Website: apple
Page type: account-selection
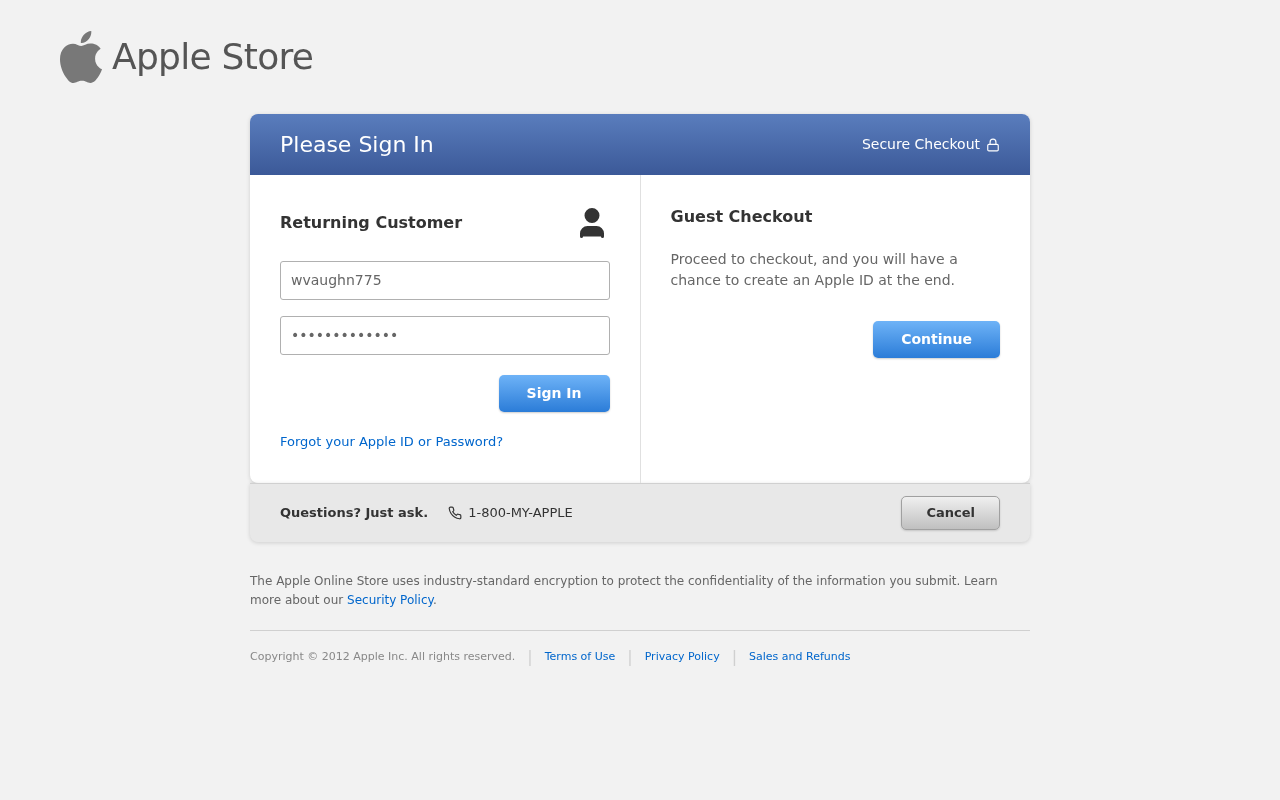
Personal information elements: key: PII_LOGIN_USERNAME
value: wvaughn775